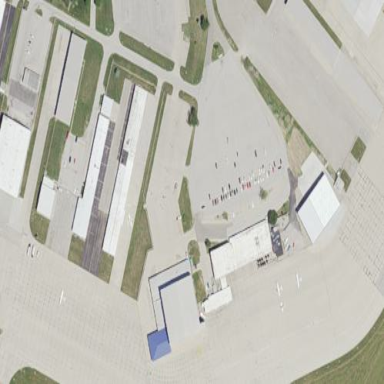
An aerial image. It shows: Apron at the airport.